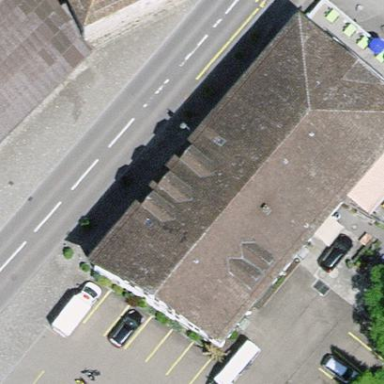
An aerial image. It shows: Building that houses restaurant.